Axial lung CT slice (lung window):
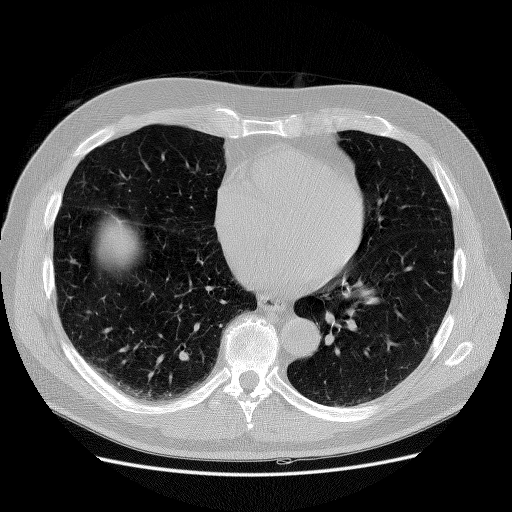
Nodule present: no